Interaction volume radius: 10 \u00c5
Interaction volume height: 20 \u00c5
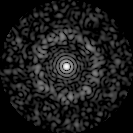
Disorder parameter: 0.8331